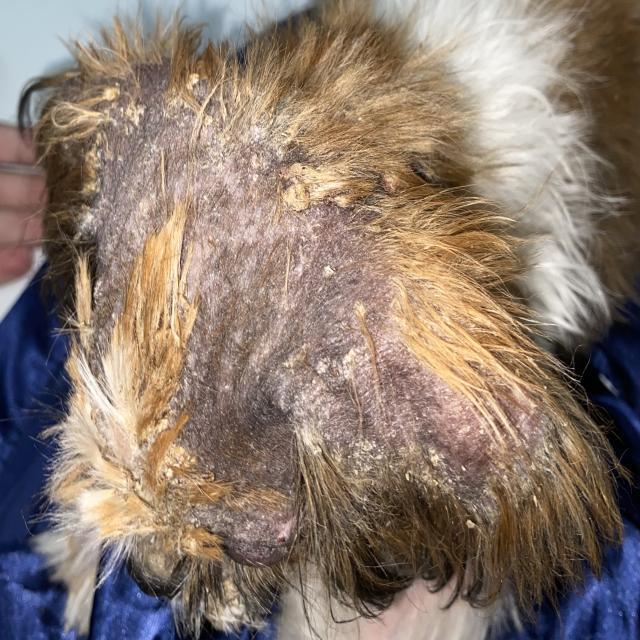
Canine demodicosis (Demodex mange) — caused by Demodex canis mites. Presents with alopecia, follicular papules, pustules, and comedones. Often localized on face and forelimbs.